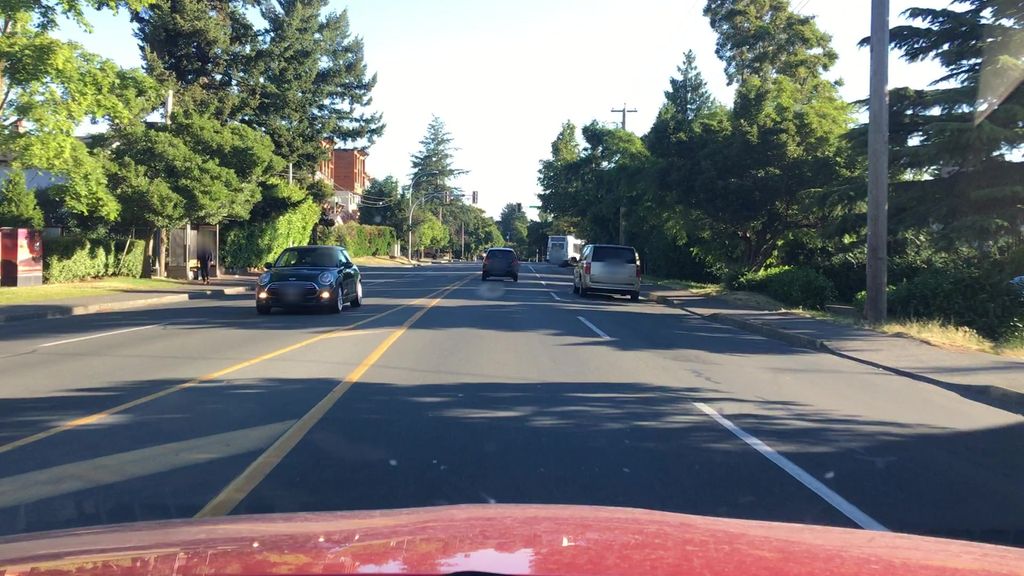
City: victoria